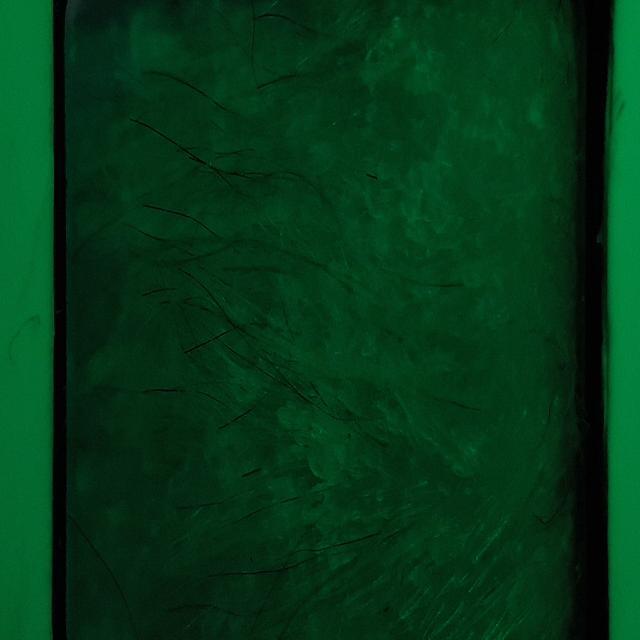
Healthy canine skin — no visible lesions, inflammation, or abnormalities. The skin and coat appear normal.